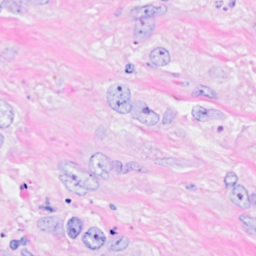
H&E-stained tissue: Breast